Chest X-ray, PA view. Patient: 42 years old, sex M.
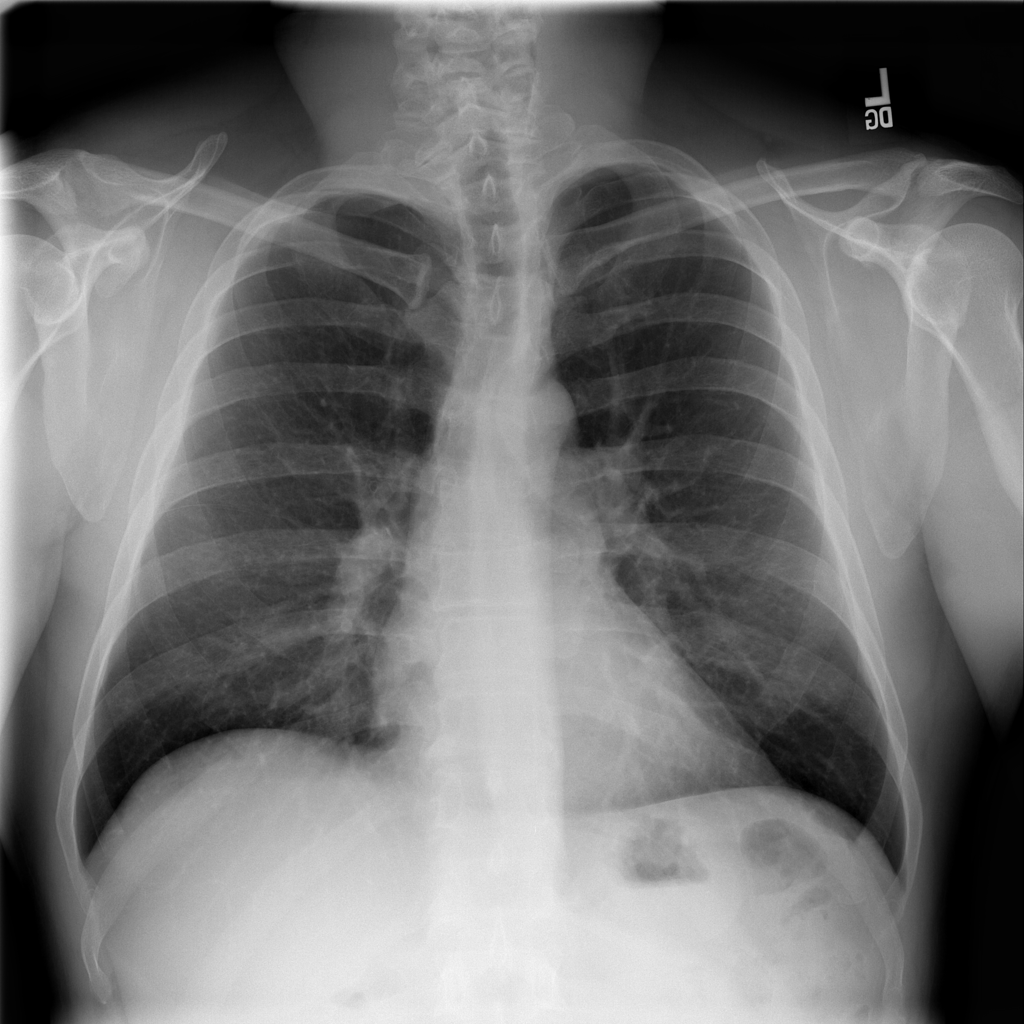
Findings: No Finding